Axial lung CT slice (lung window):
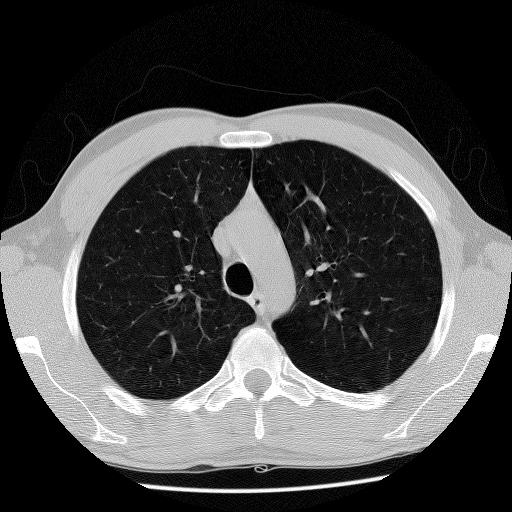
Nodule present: no